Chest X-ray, PA view. Patient: 53 years old, sex M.
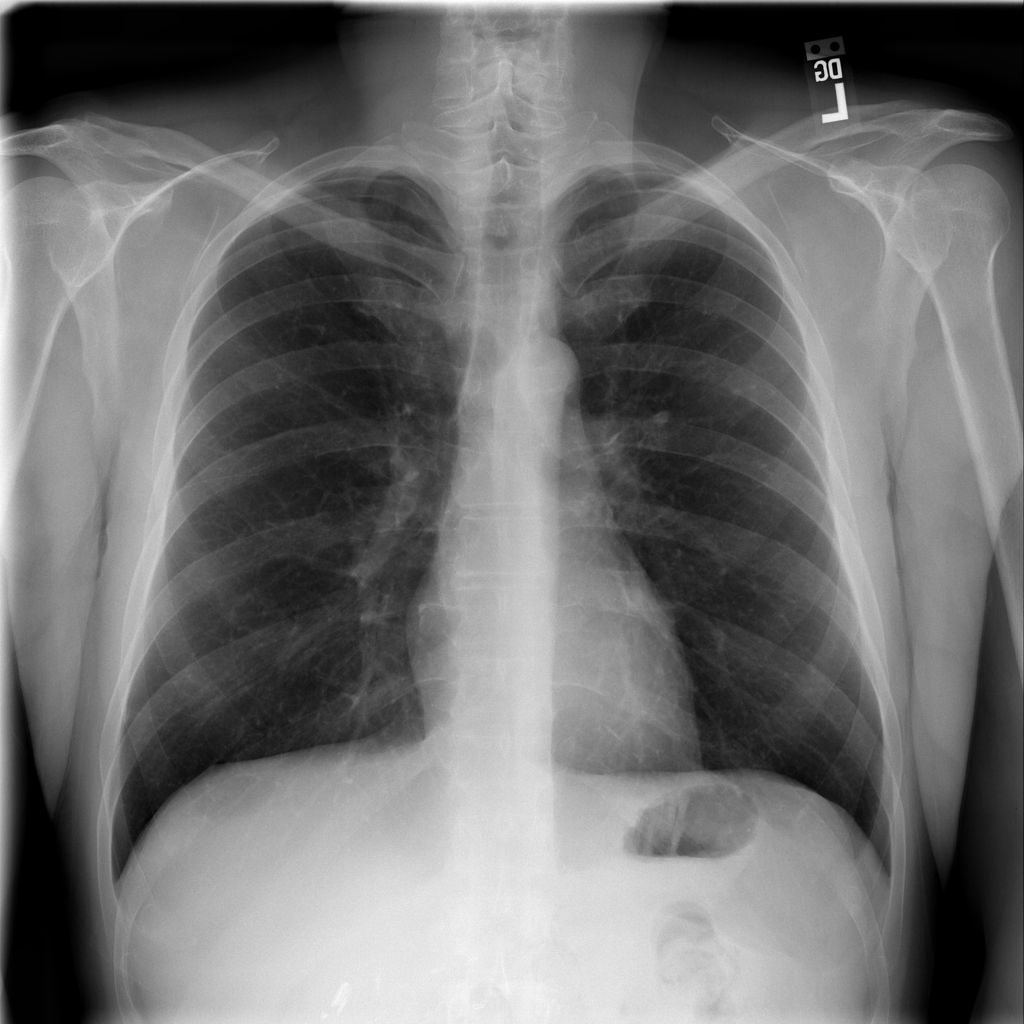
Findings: No Finding